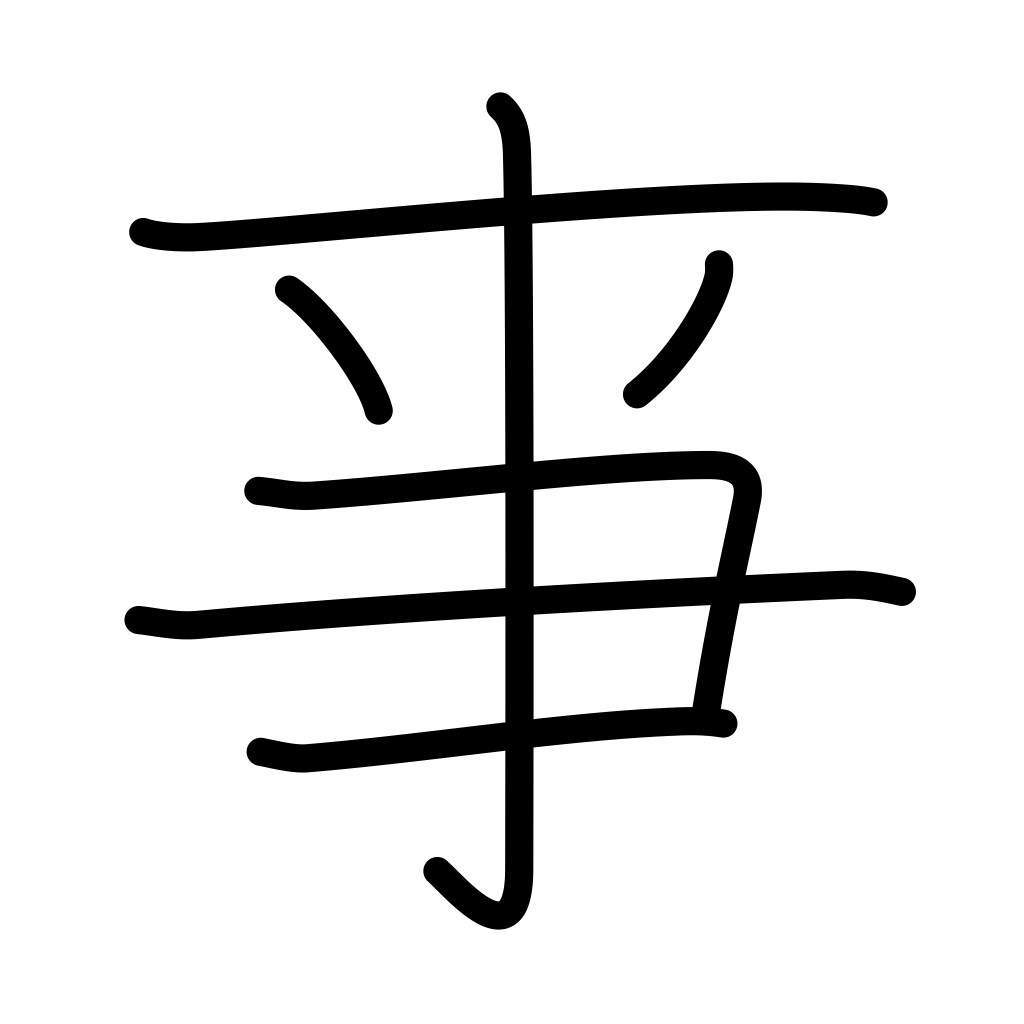
Meaning: affair, matter, business, to serve, accident, incident